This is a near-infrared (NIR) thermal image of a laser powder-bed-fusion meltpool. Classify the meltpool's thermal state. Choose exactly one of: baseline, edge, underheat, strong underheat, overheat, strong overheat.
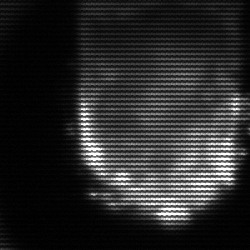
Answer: baseline